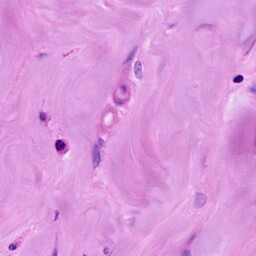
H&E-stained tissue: Breast